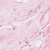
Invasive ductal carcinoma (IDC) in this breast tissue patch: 0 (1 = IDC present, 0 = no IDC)